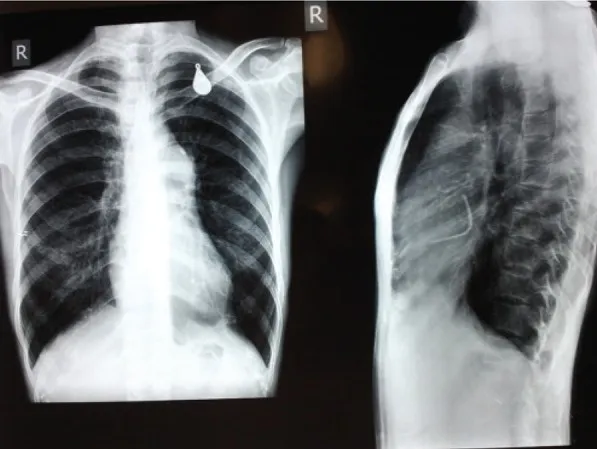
Chest X - Ray Posterior - Anterior and Lateral Views Showing Dilated Main Pulmonary Artery and the Catheter.
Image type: radiology (x_ray)